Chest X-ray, AP view. Patient: 64 years old, sex M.
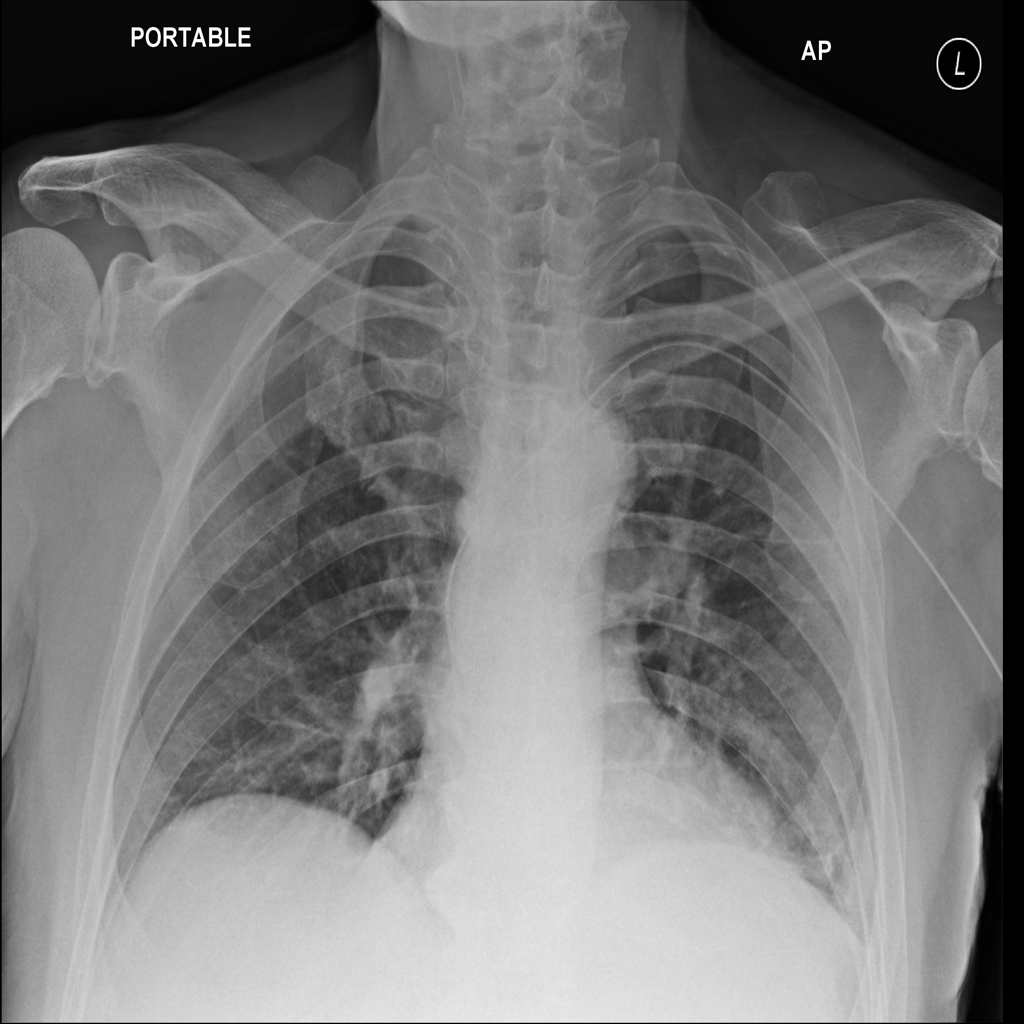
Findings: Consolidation